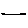
Label: line